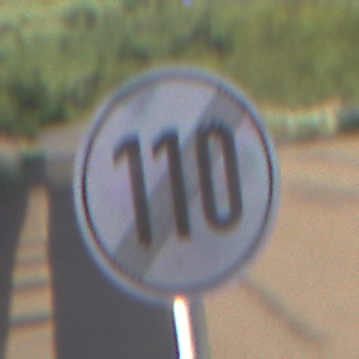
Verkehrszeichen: EndeGeschwindigkeit110
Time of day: MorningAfternoon
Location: Outdoor (RoadRail)
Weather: PartlyCloudy
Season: NotSpecified
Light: Natural